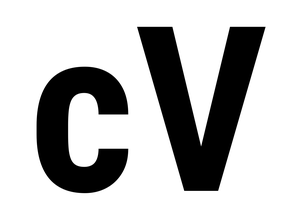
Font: Roboto_Condensed_Bold